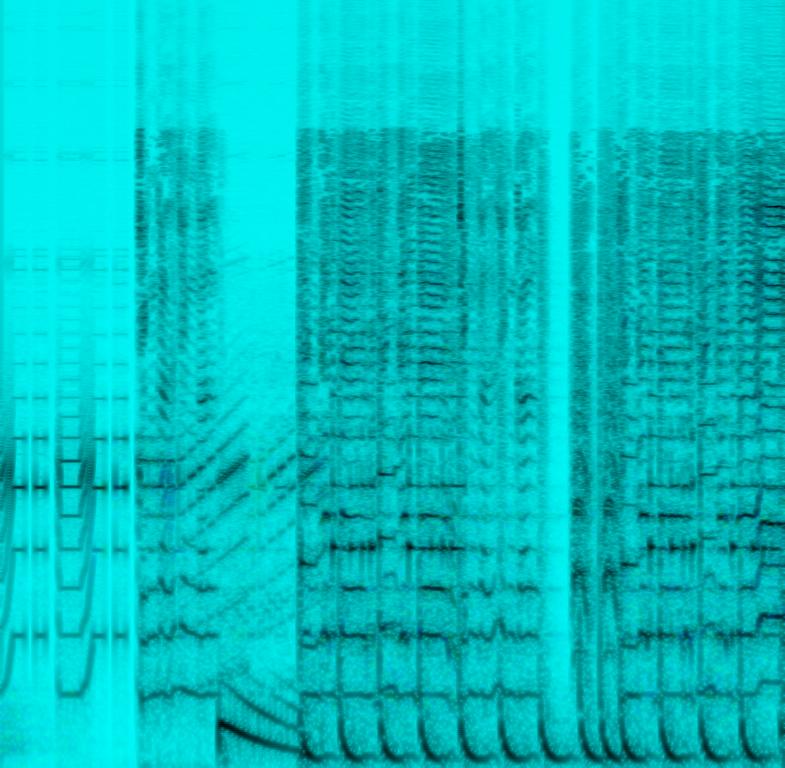
The low quality recording features a dance hall rhythm Christmas song that consists of flat male vocals, alongside high pitched male vocals at the very beginning, singing over syncopated snare, plucked sitar melody, "4 on the floor" kick pattern and simple bass. It sounds fun and happy, like something kids would listen to.